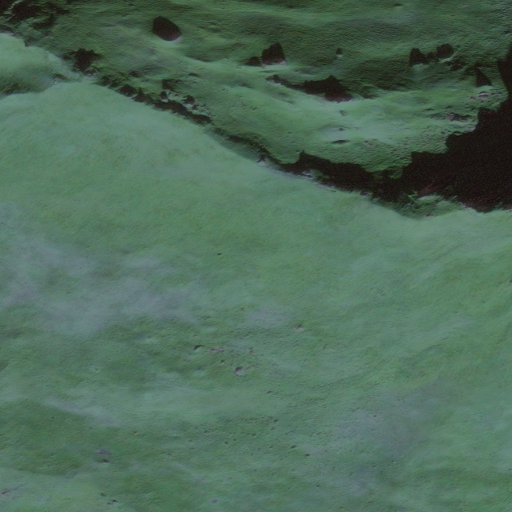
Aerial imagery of cape in Alaska named Cape Kigunak containing only unknown